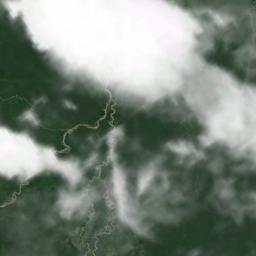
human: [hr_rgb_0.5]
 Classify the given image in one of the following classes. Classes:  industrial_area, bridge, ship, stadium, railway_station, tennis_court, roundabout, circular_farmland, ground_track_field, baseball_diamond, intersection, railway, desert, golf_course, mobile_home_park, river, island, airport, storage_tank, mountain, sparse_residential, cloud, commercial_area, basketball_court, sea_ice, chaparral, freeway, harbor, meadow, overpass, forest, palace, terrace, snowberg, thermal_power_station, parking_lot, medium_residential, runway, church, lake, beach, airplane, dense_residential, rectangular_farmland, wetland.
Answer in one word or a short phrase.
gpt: cloud